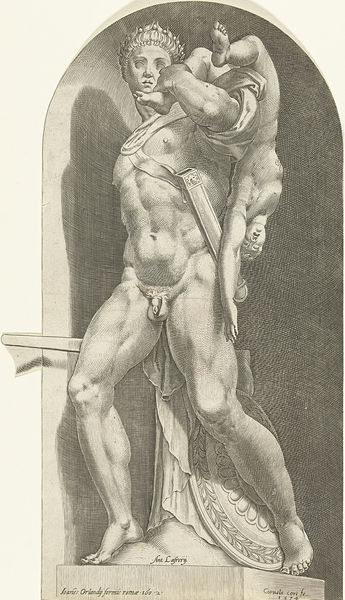
Titel: Beeld van een naakte krijgsman met het lichaam van een dood kind
Künstler: Cornelis Cort
Standort: Amsterdam
Institution: Rijksmuseum
Schlagwörter: mann, zeichnung, figur, statue, crown, fight, hat, men, soldier, sword, white, arm, face, nose, painting, robe, schwert, greek, man, mythology, naked, nude, nudity, roman, stone, head, death, armor, child, drapes, eyes, feet, male, sash, stand, drawing, mouth, sketch, cock, sculpture, human, cape, toga, antique, rome, engraving, balls, dynamic, legs, war, god, shield, warrior, baby, stamp, kids, humans, act, carry, bible, hold, standing, body, kill, muscle, navel, nipples, penis, text, greece, muskolös, muscles, engraved, sacrifice, plinth, dead body, infant, knees, holding, sheild, gladiator, abdomen, belly, genitals, scetch, throwing, hang, lifting, guy, giant, shild, genitalia, wood cut, muscular, junk, sclupture, calves, pectorals, kidnap, christopher, dinamic, man child, christopherus, musles, hoist, dong, woodcute, upsidedown, upside dowwn, goliath, sclpture, gentials, buckler, blank stare